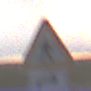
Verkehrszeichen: FussgaengerLinks
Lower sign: RichtungsangabeDurchPfeile5
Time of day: SunriseSunset
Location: Outdoor (Nature)
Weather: Overcast
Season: NotSpecified
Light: Natural